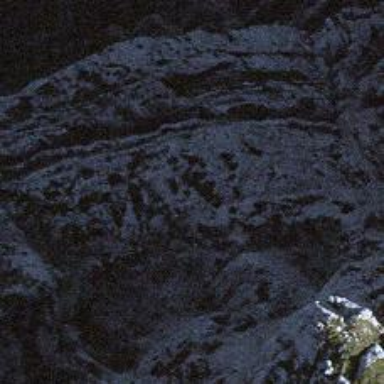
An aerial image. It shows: Natural cliff.